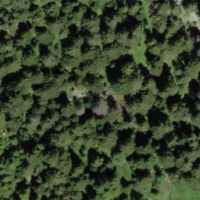
EUNIS habitat code: 43
Species observed at this site:
Astrantia major